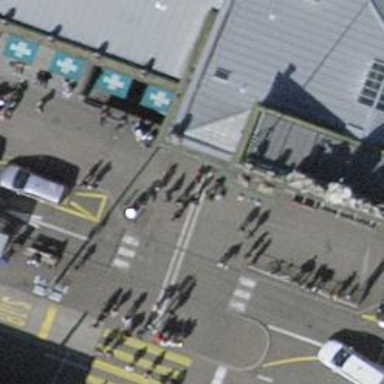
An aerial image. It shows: Stop position for public transport on the railway.